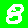
Digit: 8